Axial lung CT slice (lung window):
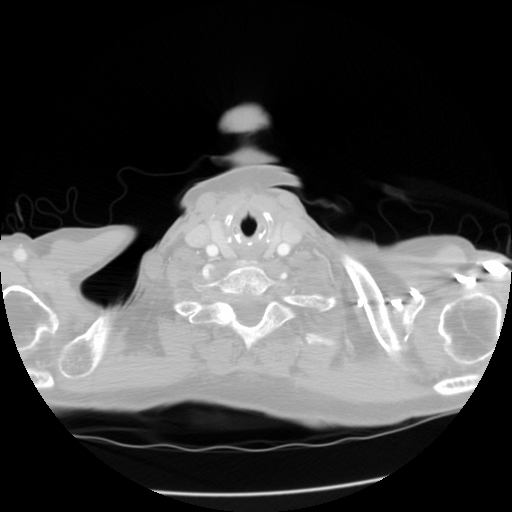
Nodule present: no